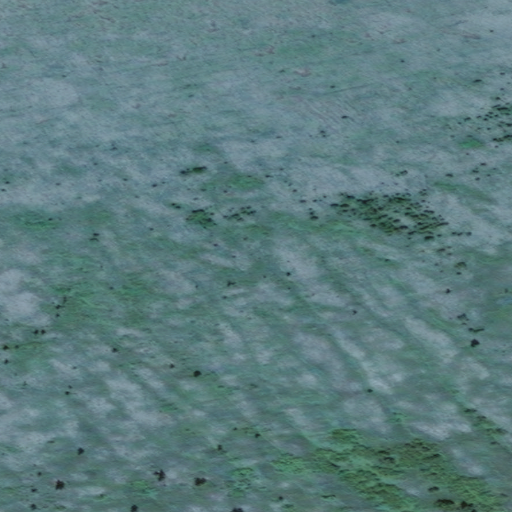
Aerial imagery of mountain in Alaska named Mount Itliaruk containing only unknown